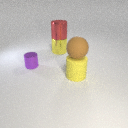
large yellow metal cylinder below large red metal cylinder